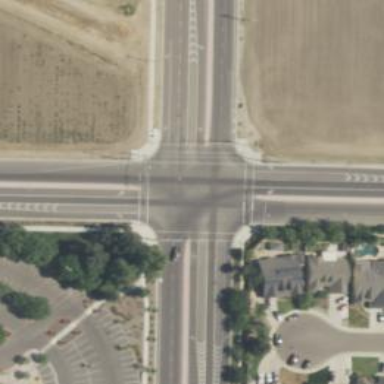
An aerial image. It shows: Crossing with line markings on the road.